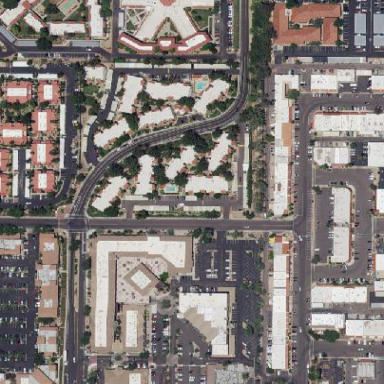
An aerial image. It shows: Residential area with apartments.